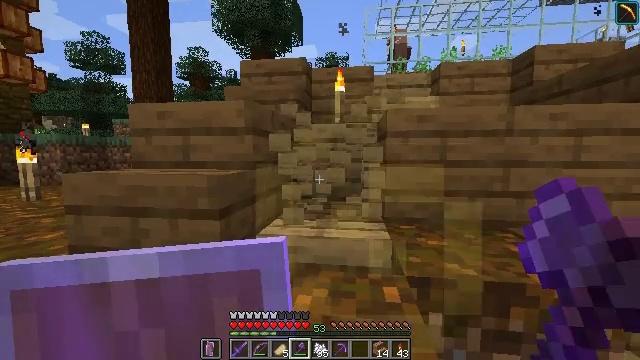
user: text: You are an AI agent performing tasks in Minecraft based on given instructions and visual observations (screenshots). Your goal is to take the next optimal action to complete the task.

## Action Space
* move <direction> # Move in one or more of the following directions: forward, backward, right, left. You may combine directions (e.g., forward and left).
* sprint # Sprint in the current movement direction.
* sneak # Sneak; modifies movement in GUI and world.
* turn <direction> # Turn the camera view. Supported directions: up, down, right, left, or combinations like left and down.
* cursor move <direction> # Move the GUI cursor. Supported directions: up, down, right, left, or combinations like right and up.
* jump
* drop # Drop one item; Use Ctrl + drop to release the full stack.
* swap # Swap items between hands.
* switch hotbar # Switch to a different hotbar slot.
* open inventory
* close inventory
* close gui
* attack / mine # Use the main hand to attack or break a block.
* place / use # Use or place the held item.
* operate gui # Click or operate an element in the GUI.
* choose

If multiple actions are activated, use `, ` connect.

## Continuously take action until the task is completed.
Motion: motion action
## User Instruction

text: Attack the oak stairs to recycle them.
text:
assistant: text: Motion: no_op